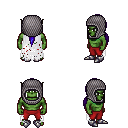
a pixel art fantasy rpg character, male body template, orc, green skin, white tattered cape, red pants, blue ponytail hairstyle, chain hood, metal boots, four views (front, back, left, right), 2x2 character sprite sheet, small pixel art, hard edges, no anti-aliasing